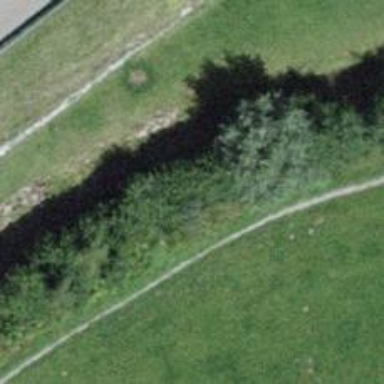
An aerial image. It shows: Path with excellent trail visibility. The surface is made of 30% paving stones.